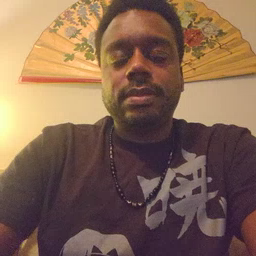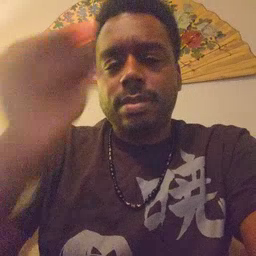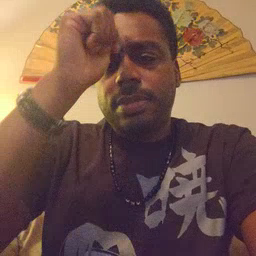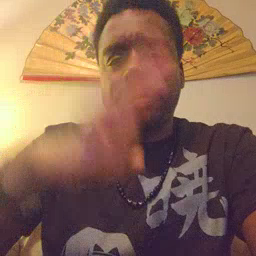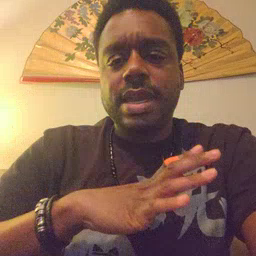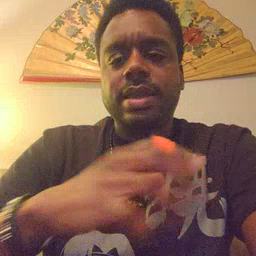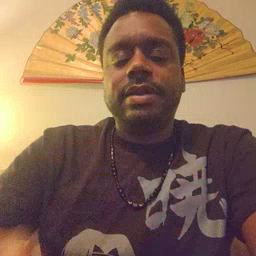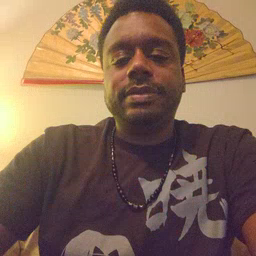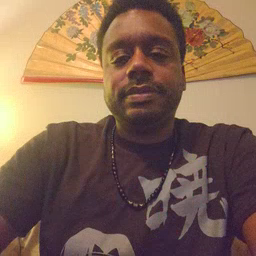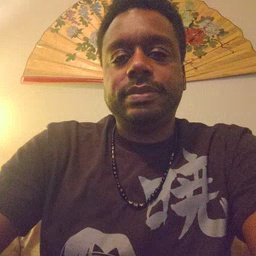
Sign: man